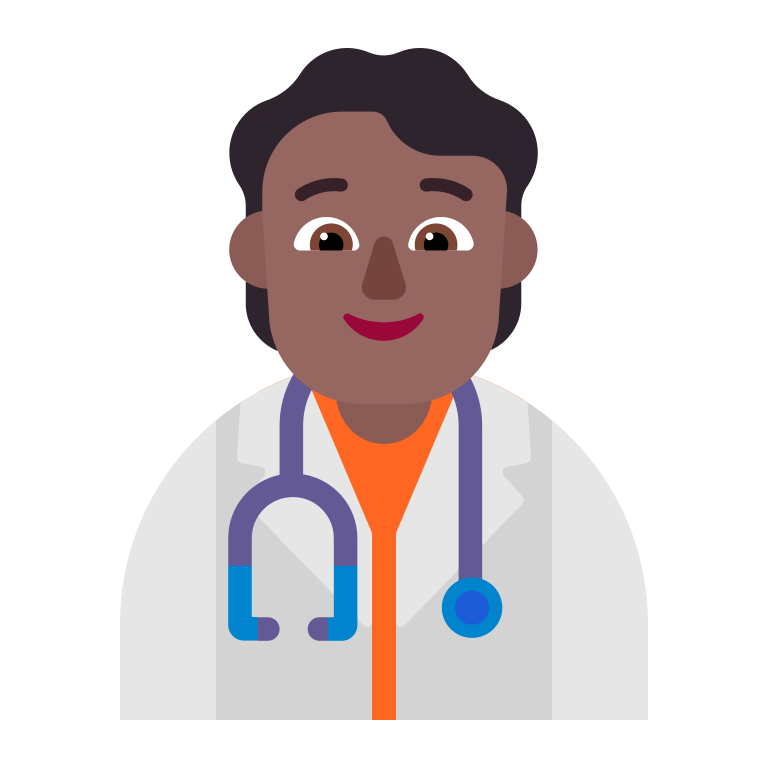
health worker flat  dark